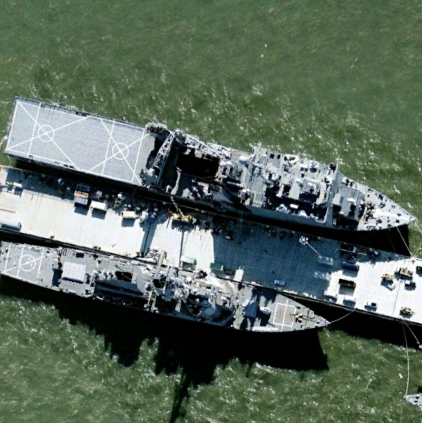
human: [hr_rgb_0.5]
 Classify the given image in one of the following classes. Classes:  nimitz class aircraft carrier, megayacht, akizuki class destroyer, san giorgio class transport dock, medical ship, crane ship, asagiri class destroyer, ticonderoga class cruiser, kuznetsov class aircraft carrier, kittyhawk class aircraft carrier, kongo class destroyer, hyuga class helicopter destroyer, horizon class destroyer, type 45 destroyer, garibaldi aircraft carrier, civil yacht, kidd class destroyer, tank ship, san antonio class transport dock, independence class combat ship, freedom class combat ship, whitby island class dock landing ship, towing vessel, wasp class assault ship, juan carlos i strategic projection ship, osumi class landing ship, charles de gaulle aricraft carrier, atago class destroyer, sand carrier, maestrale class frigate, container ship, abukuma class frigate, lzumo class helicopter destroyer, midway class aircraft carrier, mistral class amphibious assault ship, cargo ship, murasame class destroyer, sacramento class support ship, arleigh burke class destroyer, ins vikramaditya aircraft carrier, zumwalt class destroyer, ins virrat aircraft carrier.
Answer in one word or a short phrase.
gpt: Whitby Island class dock landing ship